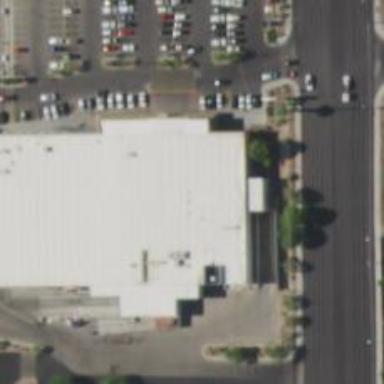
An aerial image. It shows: Supermarket.